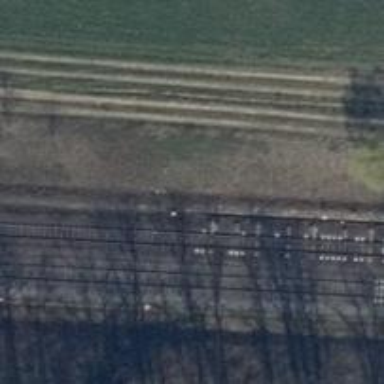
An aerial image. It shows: Railway switch with the turnout on the right side.